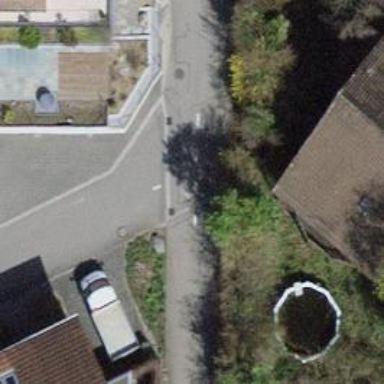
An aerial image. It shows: Asphalt road in residential area.